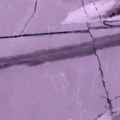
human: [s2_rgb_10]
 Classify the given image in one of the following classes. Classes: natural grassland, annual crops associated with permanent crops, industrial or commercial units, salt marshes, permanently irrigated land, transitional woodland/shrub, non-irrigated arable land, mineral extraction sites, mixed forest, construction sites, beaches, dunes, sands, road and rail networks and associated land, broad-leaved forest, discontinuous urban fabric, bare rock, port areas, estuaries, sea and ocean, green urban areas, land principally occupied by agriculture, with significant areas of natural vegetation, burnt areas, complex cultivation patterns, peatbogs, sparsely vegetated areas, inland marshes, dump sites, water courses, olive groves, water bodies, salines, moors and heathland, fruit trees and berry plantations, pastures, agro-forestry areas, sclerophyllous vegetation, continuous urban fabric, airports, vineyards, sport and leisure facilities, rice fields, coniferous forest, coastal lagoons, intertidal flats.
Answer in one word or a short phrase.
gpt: sea and ocean